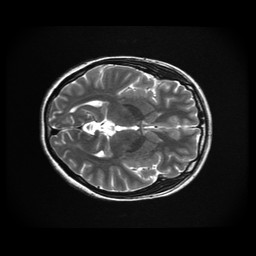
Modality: T2w
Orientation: axial
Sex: female
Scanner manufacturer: ge
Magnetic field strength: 3 T
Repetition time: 5 s
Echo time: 0.1015 s